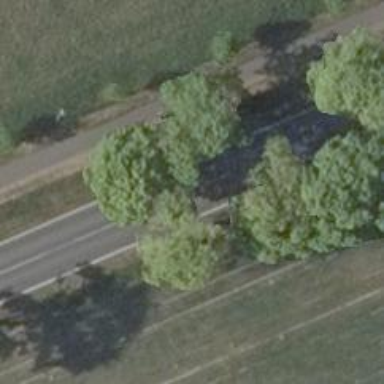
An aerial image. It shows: Deciduous broadleaved tree.